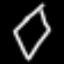
Label: diamond